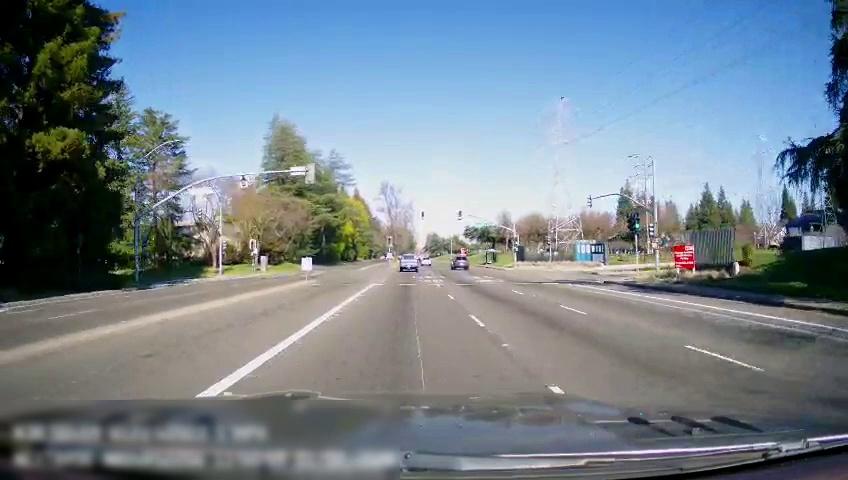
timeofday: Day
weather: Sunny
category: Drivable Space
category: Drivable Space
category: Vehicles | Truck
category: Vehicles | Car
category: Lanes | Current Lane
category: Lanes | Alternate Lane
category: Lanes | Alternate Lane
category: Lanes | Current Lane
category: Traffic | Lights
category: Traffic | Signs
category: Traffic | Lights
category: Traffic | Lights
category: Traffic | Signs
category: Traffic | Lights
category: Traffic | Lights
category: Traffic | Lights
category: Traffic | Signs
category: Traffic | Lights